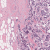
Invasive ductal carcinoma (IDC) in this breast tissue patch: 1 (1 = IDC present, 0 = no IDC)